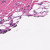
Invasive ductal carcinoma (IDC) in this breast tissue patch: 0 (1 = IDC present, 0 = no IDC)